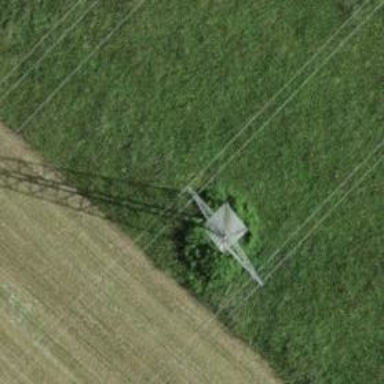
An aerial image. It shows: Lattice structure tower.